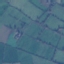
Label: Pasture